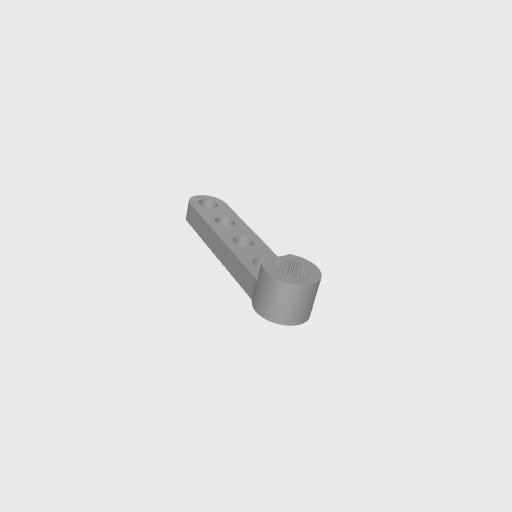
Part: SingleServoArm